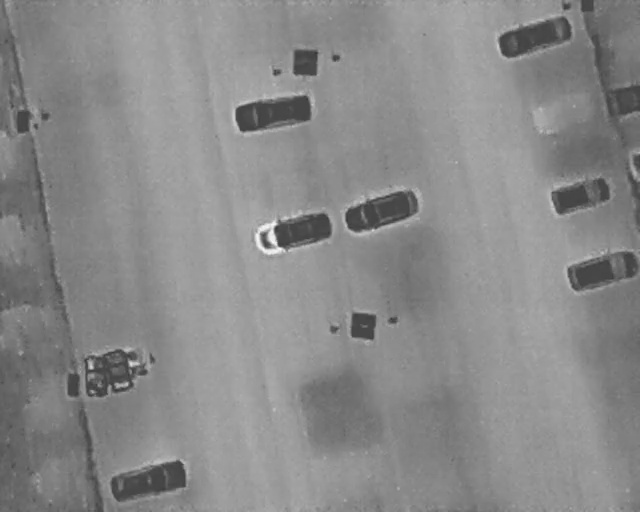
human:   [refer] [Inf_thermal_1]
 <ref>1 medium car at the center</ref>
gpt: <box>[[56, 33, 62, 48, 164]]</box>

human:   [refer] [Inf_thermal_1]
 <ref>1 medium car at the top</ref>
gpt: <box>[[40, 14, 45, 29, 170]]</box>

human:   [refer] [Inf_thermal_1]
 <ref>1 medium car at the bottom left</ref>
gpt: <box>[[20, 85, 25, 101, 168]]</box>

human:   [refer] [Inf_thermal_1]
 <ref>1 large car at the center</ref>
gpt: <box>[[42, 37, 48, 53, 166]]</box>

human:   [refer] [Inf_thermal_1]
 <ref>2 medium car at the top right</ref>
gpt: <box>[[81, 0, 86, 14, 162], [94, 16, 100, 23, 2]]</box>

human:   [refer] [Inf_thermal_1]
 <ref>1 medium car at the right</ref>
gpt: <box>[[88, 32, 93, 43, 164]]</box>